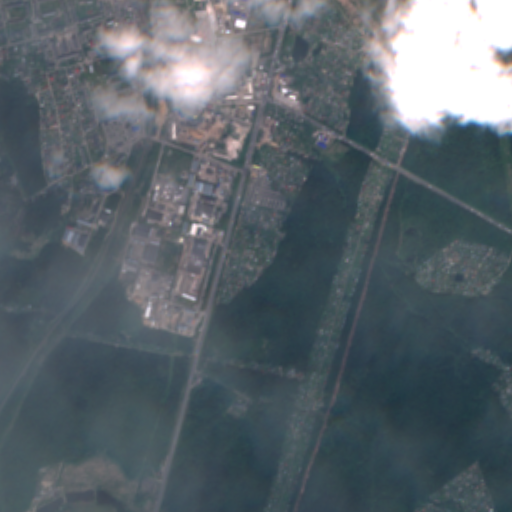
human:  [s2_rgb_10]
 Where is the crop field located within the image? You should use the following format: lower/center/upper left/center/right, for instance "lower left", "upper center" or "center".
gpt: The crop field is located in the lower left of the image.
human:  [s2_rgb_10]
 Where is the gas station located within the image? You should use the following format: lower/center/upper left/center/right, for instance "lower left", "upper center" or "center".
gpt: The gas station is located in the lower center of the image.
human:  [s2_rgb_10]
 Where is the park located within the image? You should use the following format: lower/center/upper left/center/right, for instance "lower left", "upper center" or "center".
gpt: The park is located in the upper left of the image.
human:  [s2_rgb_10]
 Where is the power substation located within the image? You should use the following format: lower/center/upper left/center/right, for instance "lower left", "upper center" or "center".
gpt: The power substation is located in the upper left of the image.
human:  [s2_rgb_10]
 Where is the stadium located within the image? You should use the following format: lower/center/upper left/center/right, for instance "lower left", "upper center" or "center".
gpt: The stadium is located in the upper left of the image.
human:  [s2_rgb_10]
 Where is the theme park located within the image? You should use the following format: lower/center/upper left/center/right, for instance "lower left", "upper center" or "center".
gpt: The theme park is located in the upper left of the image.
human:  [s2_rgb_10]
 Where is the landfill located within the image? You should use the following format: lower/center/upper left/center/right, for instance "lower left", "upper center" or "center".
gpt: There is no landfill in the image.